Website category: game
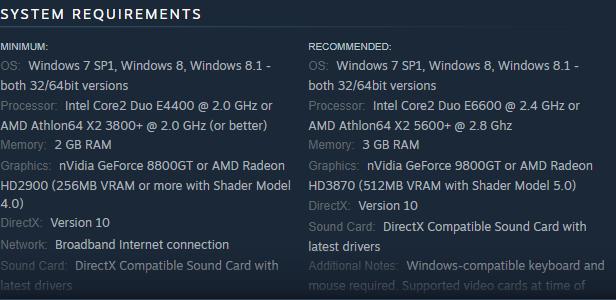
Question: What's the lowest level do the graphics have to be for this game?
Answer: nVidia GeForce 8800GT or AMD Radeon HD2900 (256MB VRAM or more with Shader Model 4.0)

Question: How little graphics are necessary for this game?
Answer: nVidia GeForce 8800GT or AMD Radeon HD2900 (256MB VRAM or more with Shader Model 4.0)

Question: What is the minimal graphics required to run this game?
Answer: nVidia GeForce 8800GT or AMD Radeon HD2900 (256MB VRAM or more with Shader Model 4.0)

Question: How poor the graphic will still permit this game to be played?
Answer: nVidia GeForce 8800GT or AMD Radeon HD2900 (256MB VRAM or more with Shader Model 4.0)

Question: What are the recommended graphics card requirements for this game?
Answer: nVidia GeForce 9800GT or AMD Radeon HD3870 (512MB VRAM with Shader Model 5.0)

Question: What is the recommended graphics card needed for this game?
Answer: nVidia GeForce 9800GT or AMD Radeon HD3870 (512MB VRAM with Shader Model 5.0)

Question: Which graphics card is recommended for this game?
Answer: nVidia GeForce 9800GT or AMD Radeon HD3870 (512MB VRAM with Shader Model 5.0)

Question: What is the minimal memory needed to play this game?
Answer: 2 GB RAM

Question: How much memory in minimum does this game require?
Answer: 2 GB RAM

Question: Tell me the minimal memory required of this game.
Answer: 2 GB RAM

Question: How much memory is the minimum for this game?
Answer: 2 GB RAM

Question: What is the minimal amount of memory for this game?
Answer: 2 GB RAM

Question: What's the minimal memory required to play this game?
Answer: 2 GB RAM

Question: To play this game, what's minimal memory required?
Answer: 2 GB RAM

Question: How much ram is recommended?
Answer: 3 GB RAM

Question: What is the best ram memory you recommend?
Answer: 3 GB RAM

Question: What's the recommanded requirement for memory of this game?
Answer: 3 GB RAM

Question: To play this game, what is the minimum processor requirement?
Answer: Intel Core2 Duo E4400 @ 2.0 GHz or AMD Athlon64 X2 3800+ @ 2.0 GHz (or better)

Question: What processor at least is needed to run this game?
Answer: Intel Core2 Duo E4400 @ 2.0 GHz or AMD Athlon64 X2 3800+ @ 2.0 GHz (or better)

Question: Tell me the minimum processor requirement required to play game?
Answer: Intel Core2 Duo E4400 @ 2.0 GHz or AMD Athlon64 X2 3800+ @ 2.0 GHz (or better)

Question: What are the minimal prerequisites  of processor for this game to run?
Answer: Intel Core2 Duo E4400 @ 2.0 GHz or AMD Athlon64 X2 3800+ @ 2.0 GHz (or better)

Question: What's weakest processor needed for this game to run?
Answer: Intel Core2 Duo E4400 @ 2.0 GHz or AMD Athlon64 X2 3800+ @ 2.0 GHz (or better)

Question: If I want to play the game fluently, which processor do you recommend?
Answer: Intel Core2 Duo E6600 @ 2.4 GHz or AMD Athlon64 X2 5600+ @ 2.8 Ghz

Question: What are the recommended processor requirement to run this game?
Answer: Intel Core2 Duo E6600 @ 2.4 GHz or AMD Athlon64 X2 5600+ @ 2.8 Ghz

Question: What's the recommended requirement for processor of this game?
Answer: Intel Core2 Duo E6600 @ 2.4 GHz or AMD Athlon64 X2 5600+ @ 2.8 Ghz

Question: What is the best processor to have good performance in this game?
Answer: Intel Core2 Duo E6600 @ 2.4 GHz or AMD Athlon64 X2 5600+ @ 2.8 Ghz

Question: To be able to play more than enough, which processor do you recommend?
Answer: Intel Core2 Duo E6600 @ 2.4 GHz or AMD Athlon64 X2 5600+ @ 2.8 Ghz